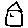
Label: house